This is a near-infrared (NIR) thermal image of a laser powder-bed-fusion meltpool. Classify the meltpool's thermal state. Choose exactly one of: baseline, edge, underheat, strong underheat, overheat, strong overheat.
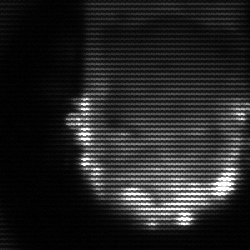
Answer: baseline